Question: I have a problem with the servlet that I'm making. You have to log into a system and you also need to log out, I use a file register the users. Login works fine, it reads the user from the file, but for some reason logout doesn't. I get an error when I press the logout-button:

Here is the code for the class LogoutServlet
'''
package nl.hu.sp.lesson1.dynamicexample;
import java.io.BufferedReader;
import java.io.File;
import java.io.FileReader;
import java.io.FileWriter;
import java.io.IOException;
import java.io.PrintWriter;
import java.util.Scanner;
import javax.servlet.RequestDispatcher;
import javax.servlet.ServletException;
import javax.servlet.http.HttpServlet;
import javax.servlet.http.HttpServletRequest;
import javax.servlet.http.HttpServletResponse;
public class LogoutServlet extends HttpServlet {
private static final long serialVersionUID = 1L;
protected void doGet(HttpServletRequest req, HttpServletResponse resp)
throws ServletException, IOException {
RequestDispatcher rd = null;
try {
String data = null;
File file = new File(
"C:/apache-tomcat-8.0.5/webapps/LoginAssignment/loggedusers.txt");
FileReader fr = new FileReader(file);
BufferedReader br = new BufferedReader(fr);
while ((data = br.readLine()) != null) {
String[] de = data.split(" ");
if (de[0].equals("vimal")) {
data.trim();
rd = req.getRequestDispatcher("testpage.html");
}
}
rd.forward(req, resp);
br.close();
} catch (IOException e) {
e.printStackTrace();
}
}
}
'''
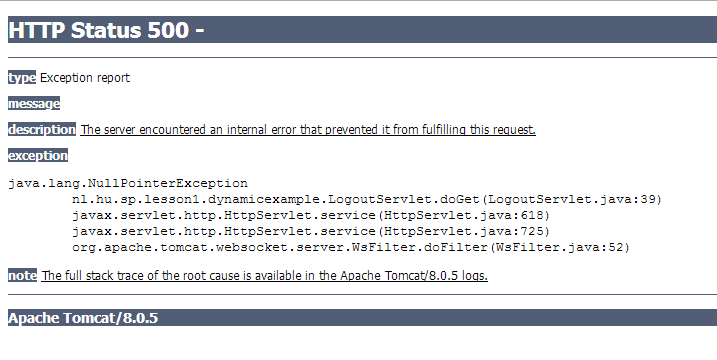
Answer: You are reading a text file and searching for "vimal", if it is found you are initializing 'rd'; if it is not found 'rd' is null. It cannot find "vimal" in text file and 'rd' becomes null so it throws null pointer exception.
Add null check
'''
if (rd != null) {
rd.forward(req, resp);
}
'''